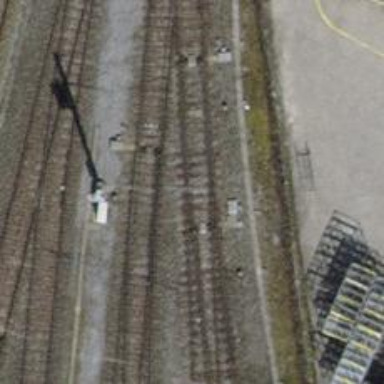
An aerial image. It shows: Railway switch.